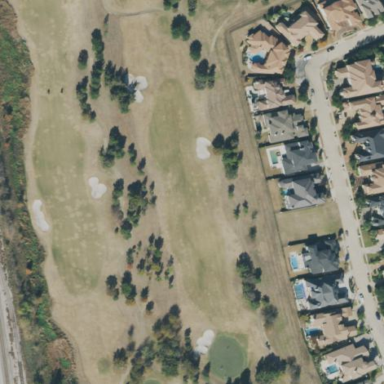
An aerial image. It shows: Scenic golf fairway.